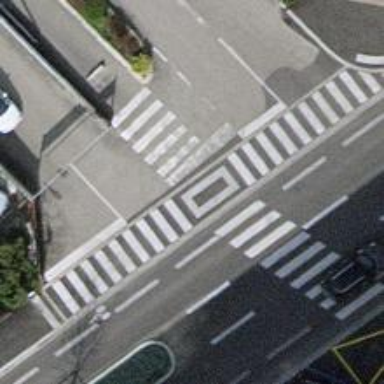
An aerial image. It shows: Uncontrolled zebra crossing on the road.